Interaction volume radius: 10 \u00c5
Interaction volume height: 25 \u00c5
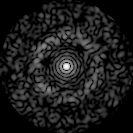
Disorder parameter: 0.812